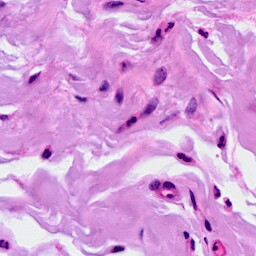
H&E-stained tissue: Breast